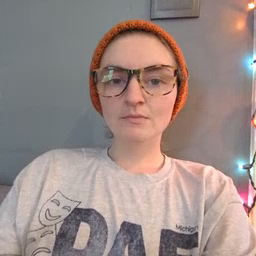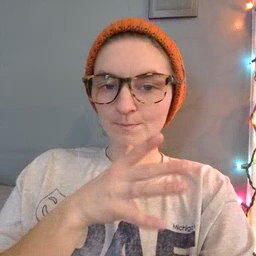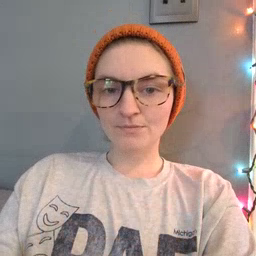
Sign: mom